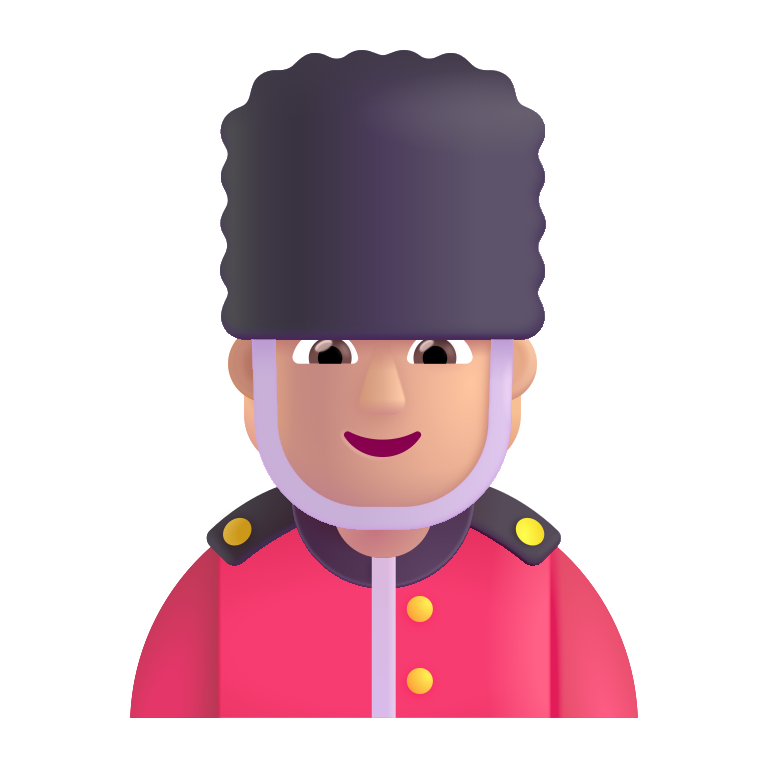
guard color  light